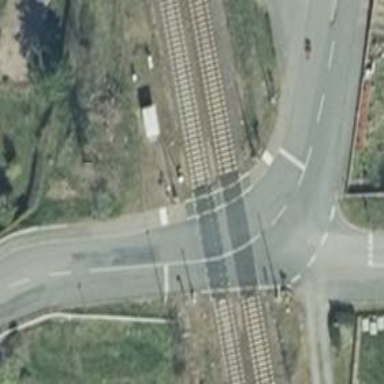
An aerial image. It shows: Level crossing along the railway with lights and saltire barriers. The crossing has double half barrier.